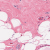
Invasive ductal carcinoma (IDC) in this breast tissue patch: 0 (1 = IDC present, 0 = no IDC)